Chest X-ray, PA view. Patient: 34 years old, sex F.
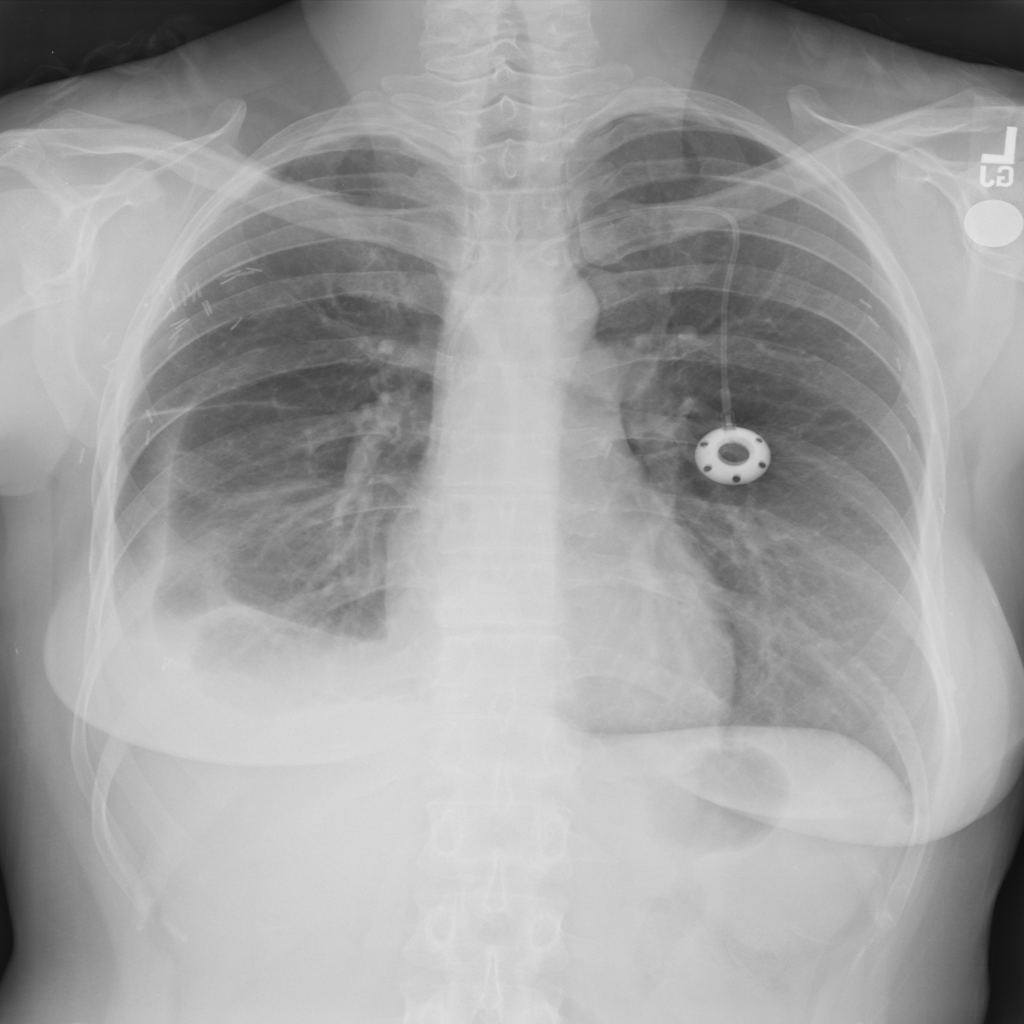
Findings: Effusion